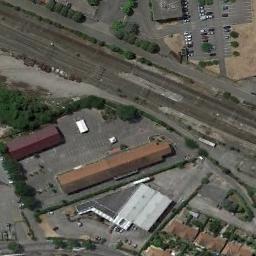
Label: railway